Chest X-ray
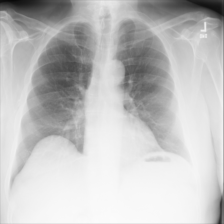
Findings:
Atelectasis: negative
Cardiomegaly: negative
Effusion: negative
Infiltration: negative
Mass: negative
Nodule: negative
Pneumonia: negative
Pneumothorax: negative
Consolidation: negative
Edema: negative
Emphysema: negative
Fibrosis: negative
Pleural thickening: negative
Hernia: negative